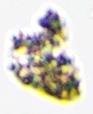
Label: Detritus